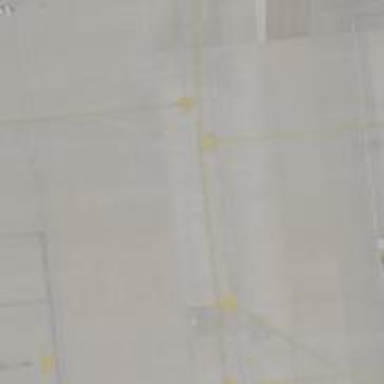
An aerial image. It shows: Image of taxiway at airport.